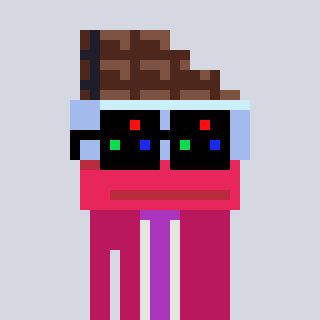
a pixel art character with square black sunglasses, a chocolate-shaped head and a darkpink-colored body on a cool background